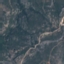
Land use / land cover class: HerbaceousVegetation